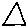
Label: triangle